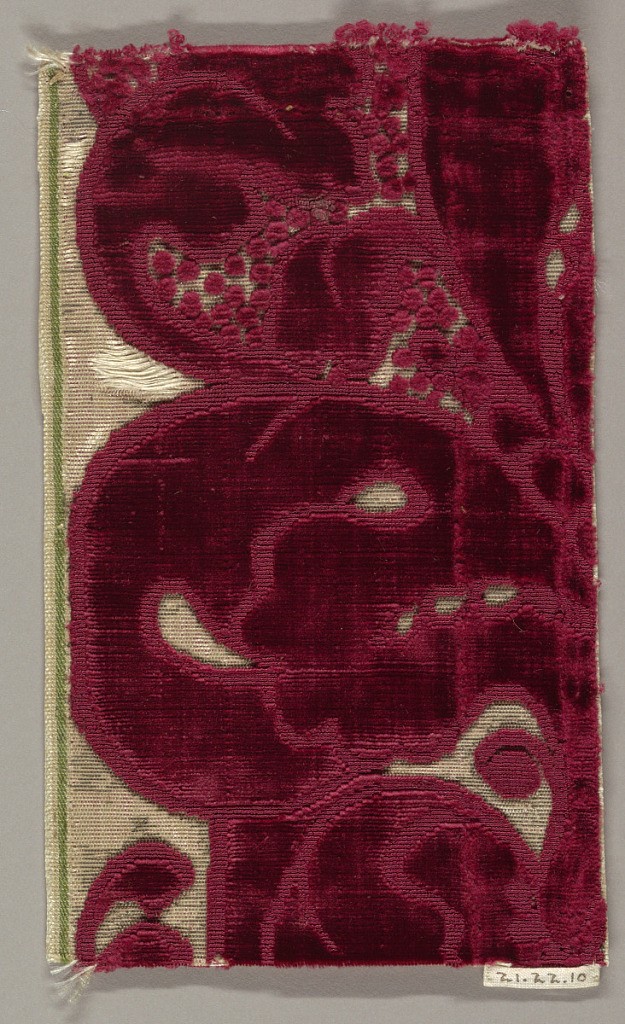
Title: Fragment
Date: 17th century
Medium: silk, metallic Technique: cut and uncut supplementary warp pile (velvet)
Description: Fragment of red cut and uncut velvet on a silver metallic ground. Fragment shows portion of a large-scale floral motif.